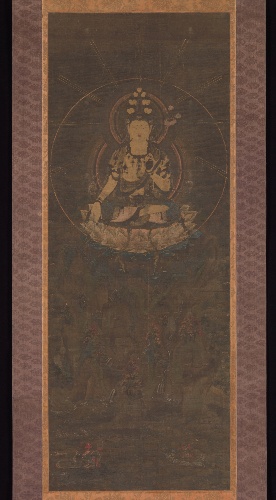
Title: 十一面観音影向図|Eleven-Headed Kannon on Mount Fudaraku
Date: 13th century
Object type: Hanging scroll
Classification: Paintings
Medium: Hanging scroll; ink, color, and gold on silk
Culture: Japan
Period: Kamakura period (1185–1333)
Dimensions: Image: 42 1/2 × 16 1/8 in. (108 × 41 cm)
Overall with mounting: 71 3/4 × 22 3/4 in. (182.2 × 57.8 cm)
Overall with knobs: 71 3/4 × 24 3/8 in. (182.2 × 61.9 cm)
Department: Asian Art
Credit line: The Harry G. C. Packard Collection of Asian Art, Gift of Harry G. C. Packard, and Purchase, Fletcher, Rogers, Harris Brisbane Dick, and Louis V. Bell Funds, Joseph Pulitzer Bequest, and The Annenberg Fund Inc. Gift, 1975
Accession year: 1975
Repository: Metropolitan Museum of Art, New York, NY
Tags: Bodhisattvas